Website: walmart
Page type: gifting
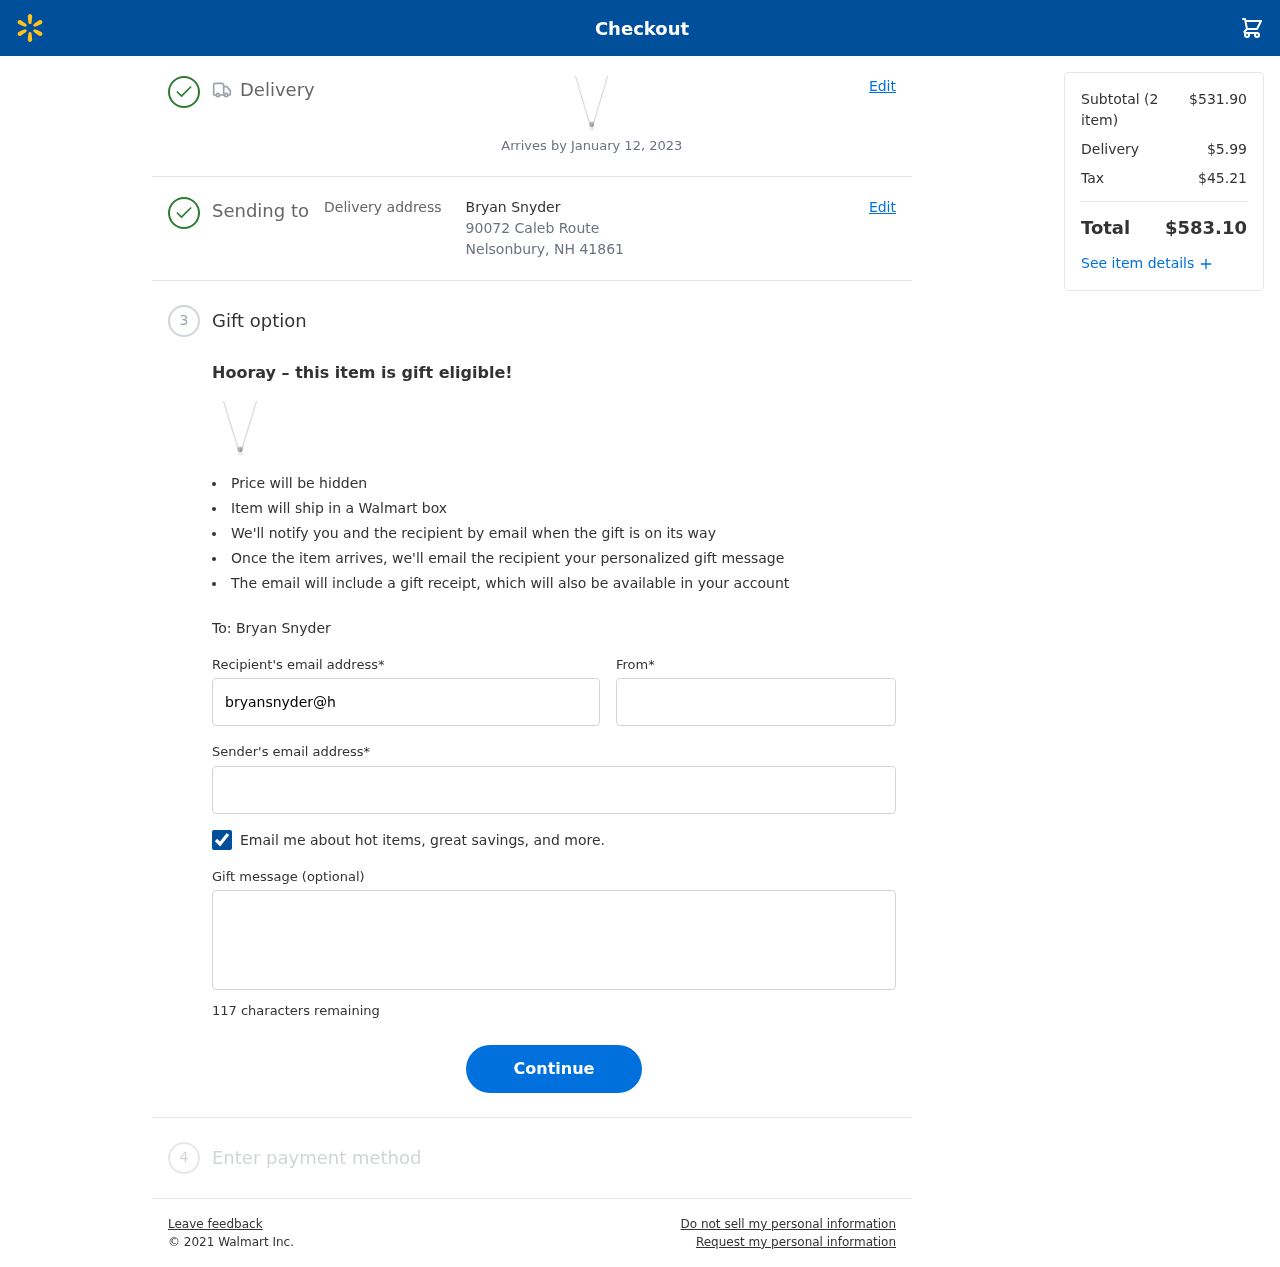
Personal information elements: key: PII_CITY_STATE_ZIP
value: Nelsonbury, NH 41861
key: PII_EMAIL
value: anna_wade@hotmail.com
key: PII_FIRSTNAME
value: Anna
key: PII_GIFT_EMAIL
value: bryansnyder@hotmail.com
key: PII_GIFT_FULLNAME
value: Bryan Snyder
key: PII_GIFT_MESSAGE
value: Hey Bryan! I saw this beautiful necklace and instantly thought of you—it’s perfect for adding that little sparkle to your style. Just a little something to brighten your day!
- Anna
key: PII_STREET
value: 90072 Caleb Route
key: PII_GIFT_FIRSTNAME
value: Bryan
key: PII_GIFT_LASTNAME
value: Snyder
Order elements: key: ORDER_DELIVERY_DATE
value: Arrives by January 12, 2023
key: ORDER_NUM_ITEMS
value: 2
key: ORDER_SUBTOTAL
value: $531.90
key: ORDER_SHIPPING_COST
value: $5.99
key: ORDER_TAX
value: $45.21
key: ORDER_TOTAL
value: $583.10